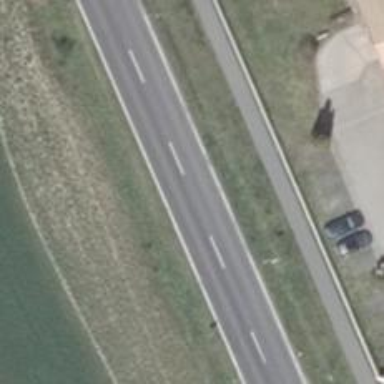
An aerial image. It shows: Secondary road with asphalt surface.